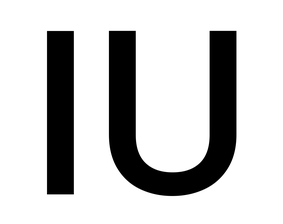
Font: Poppins-Medium